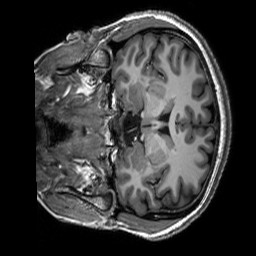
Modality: T1w
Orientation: coronal
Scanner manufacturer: siemens
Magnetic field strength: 3 T
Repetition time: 2.3 s
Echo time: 0.00302 s